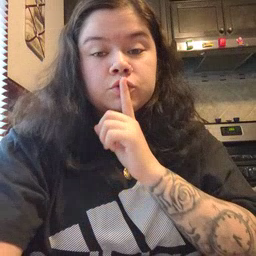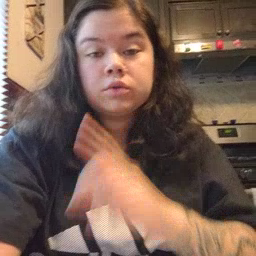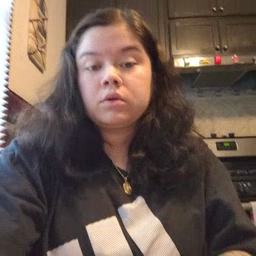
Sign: shhh